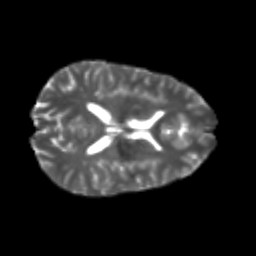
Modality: T2w
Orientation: axial
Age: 20
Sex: male
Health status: healthy
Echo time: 0.074 s